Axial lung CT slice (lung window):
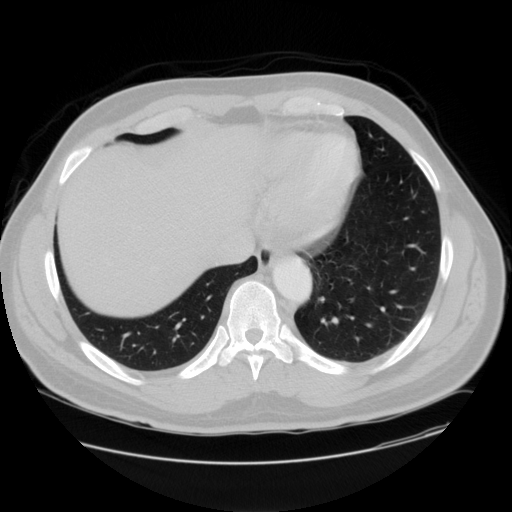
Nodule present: no